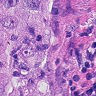
Metastatic tissue present: yes